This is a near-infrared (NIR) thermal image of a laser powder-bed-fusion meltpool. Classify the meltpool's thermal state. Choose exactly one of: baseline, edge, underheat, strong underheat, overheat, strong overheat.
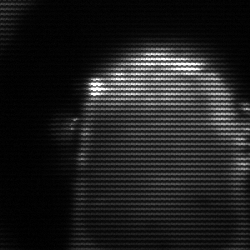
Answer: strong underheat